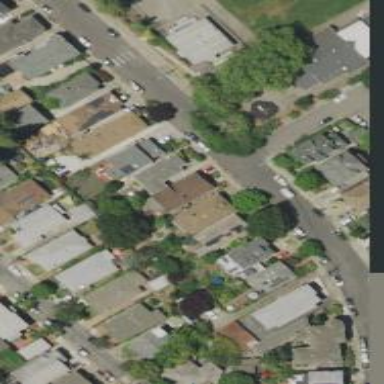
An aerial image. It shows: Residential road with separate sidewalk.